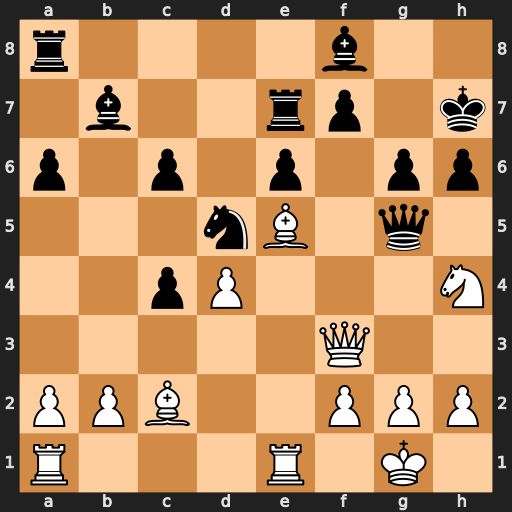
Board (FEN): r4b2/1b2rp1k/p1p1p1pp/3nB1q1/2pP3N/5Q2/PPB2PPP/R3R1K1
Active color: w
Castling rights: -
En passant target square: -
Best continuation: Nxg6 fxg6 h4 Qxh4 Re4 Qg5 Rg4